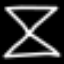
Label: hourglass